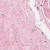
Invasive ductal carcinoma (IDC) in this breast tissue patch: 0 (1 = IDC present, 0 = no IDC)